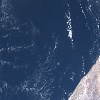
Label: water